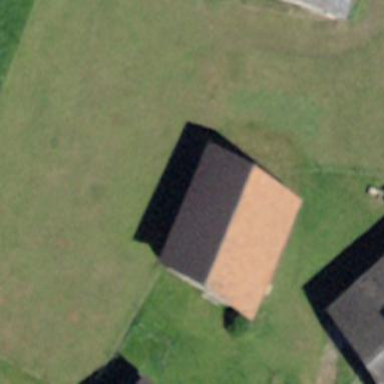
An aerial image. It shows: Shed.